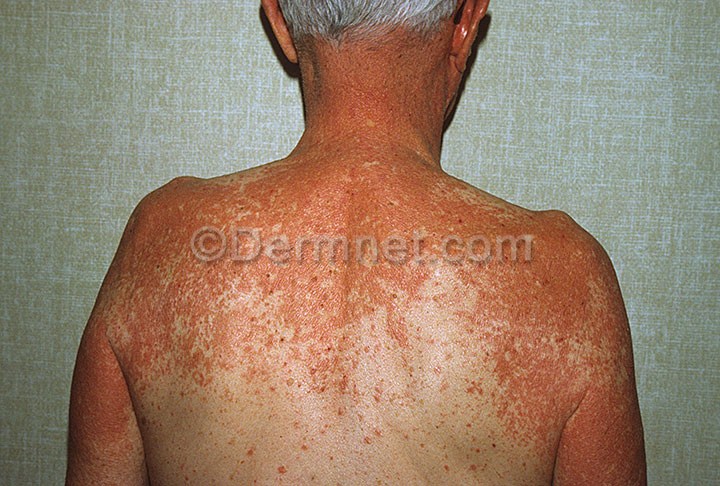
Disease: Psoriasis pictures Lichen Planus and related diseases